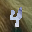
Label: 4